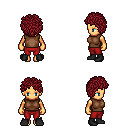
a pixel art fantasy rpg character, female body template, human, tanned skin, brown sleeveless shirt, red pants, brunette curly afro hairstyle, black shoes, four views (front, back, left, right), 2x2 character sprite sheet, small pixel art, hard edges, no anti-aliasing